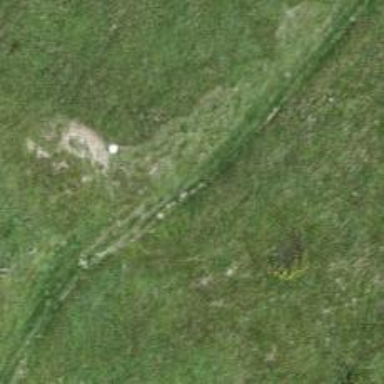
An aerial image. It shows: Grass path.